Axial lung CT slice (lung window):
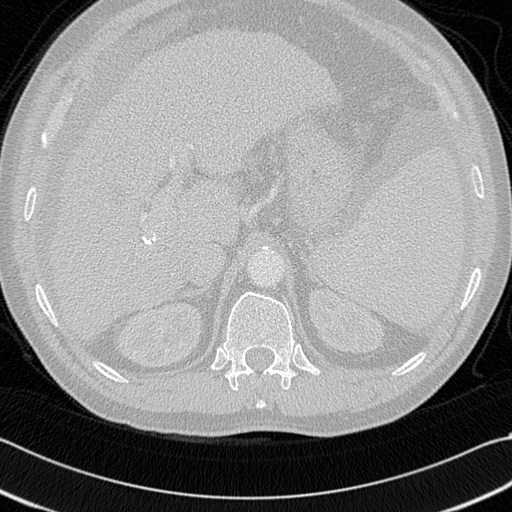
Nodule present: no